Question: I use this function courtesy of a Stack Overflow user to update controls from a 'BackgroundWorker'.
'''
static void SynchronizedInvoke(ISynchronizeInvoke sync, Action action)
{
// If the invoke is not required, then invoke here and get out.
if (!sync.InvokeRequired)
{
// Execute action.
action();
// Get out.
return;
}
// Marshal to the required thread.
sync.Invoke(action, new object[] { });
}
'''
This function has worked perfectly until now. I just got this exception:

What does this mean and how do I prevent it?
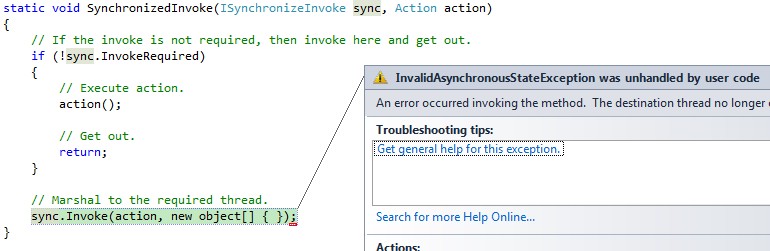
Answer: The problem here is that the thread to which the 'ISynchronizeInvoke' object was bound to no longer exists. This can happen for example if you spawn a background thread and the UI thread exits before the background task completes. The thread no longer exists hence there's nothing to invoke to and you get the exception.
There is no good way to prevent this. The best course of action is to wrap the 'Invoke' call in a 'try / catch' which handles this exception.